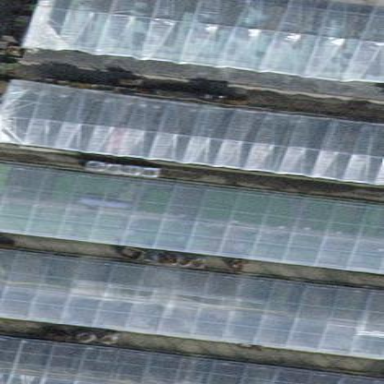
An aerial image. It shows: Greenhouse.